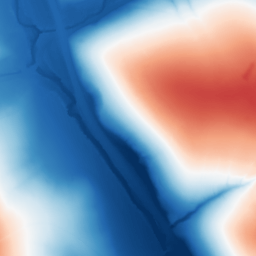
Category: trend_removal
Decomposition family: polynomial
Decomposition parameters: degree: 1
Upsampling method: sinc_blackman
Upsampling parameters: scale: 2
kernel_size: 16
Upsampling scale: 2